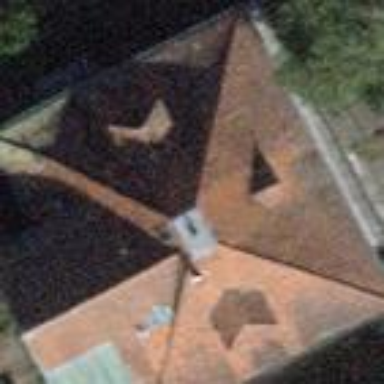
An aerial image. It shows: Detached building with pyramidal roof shape.